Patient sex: M
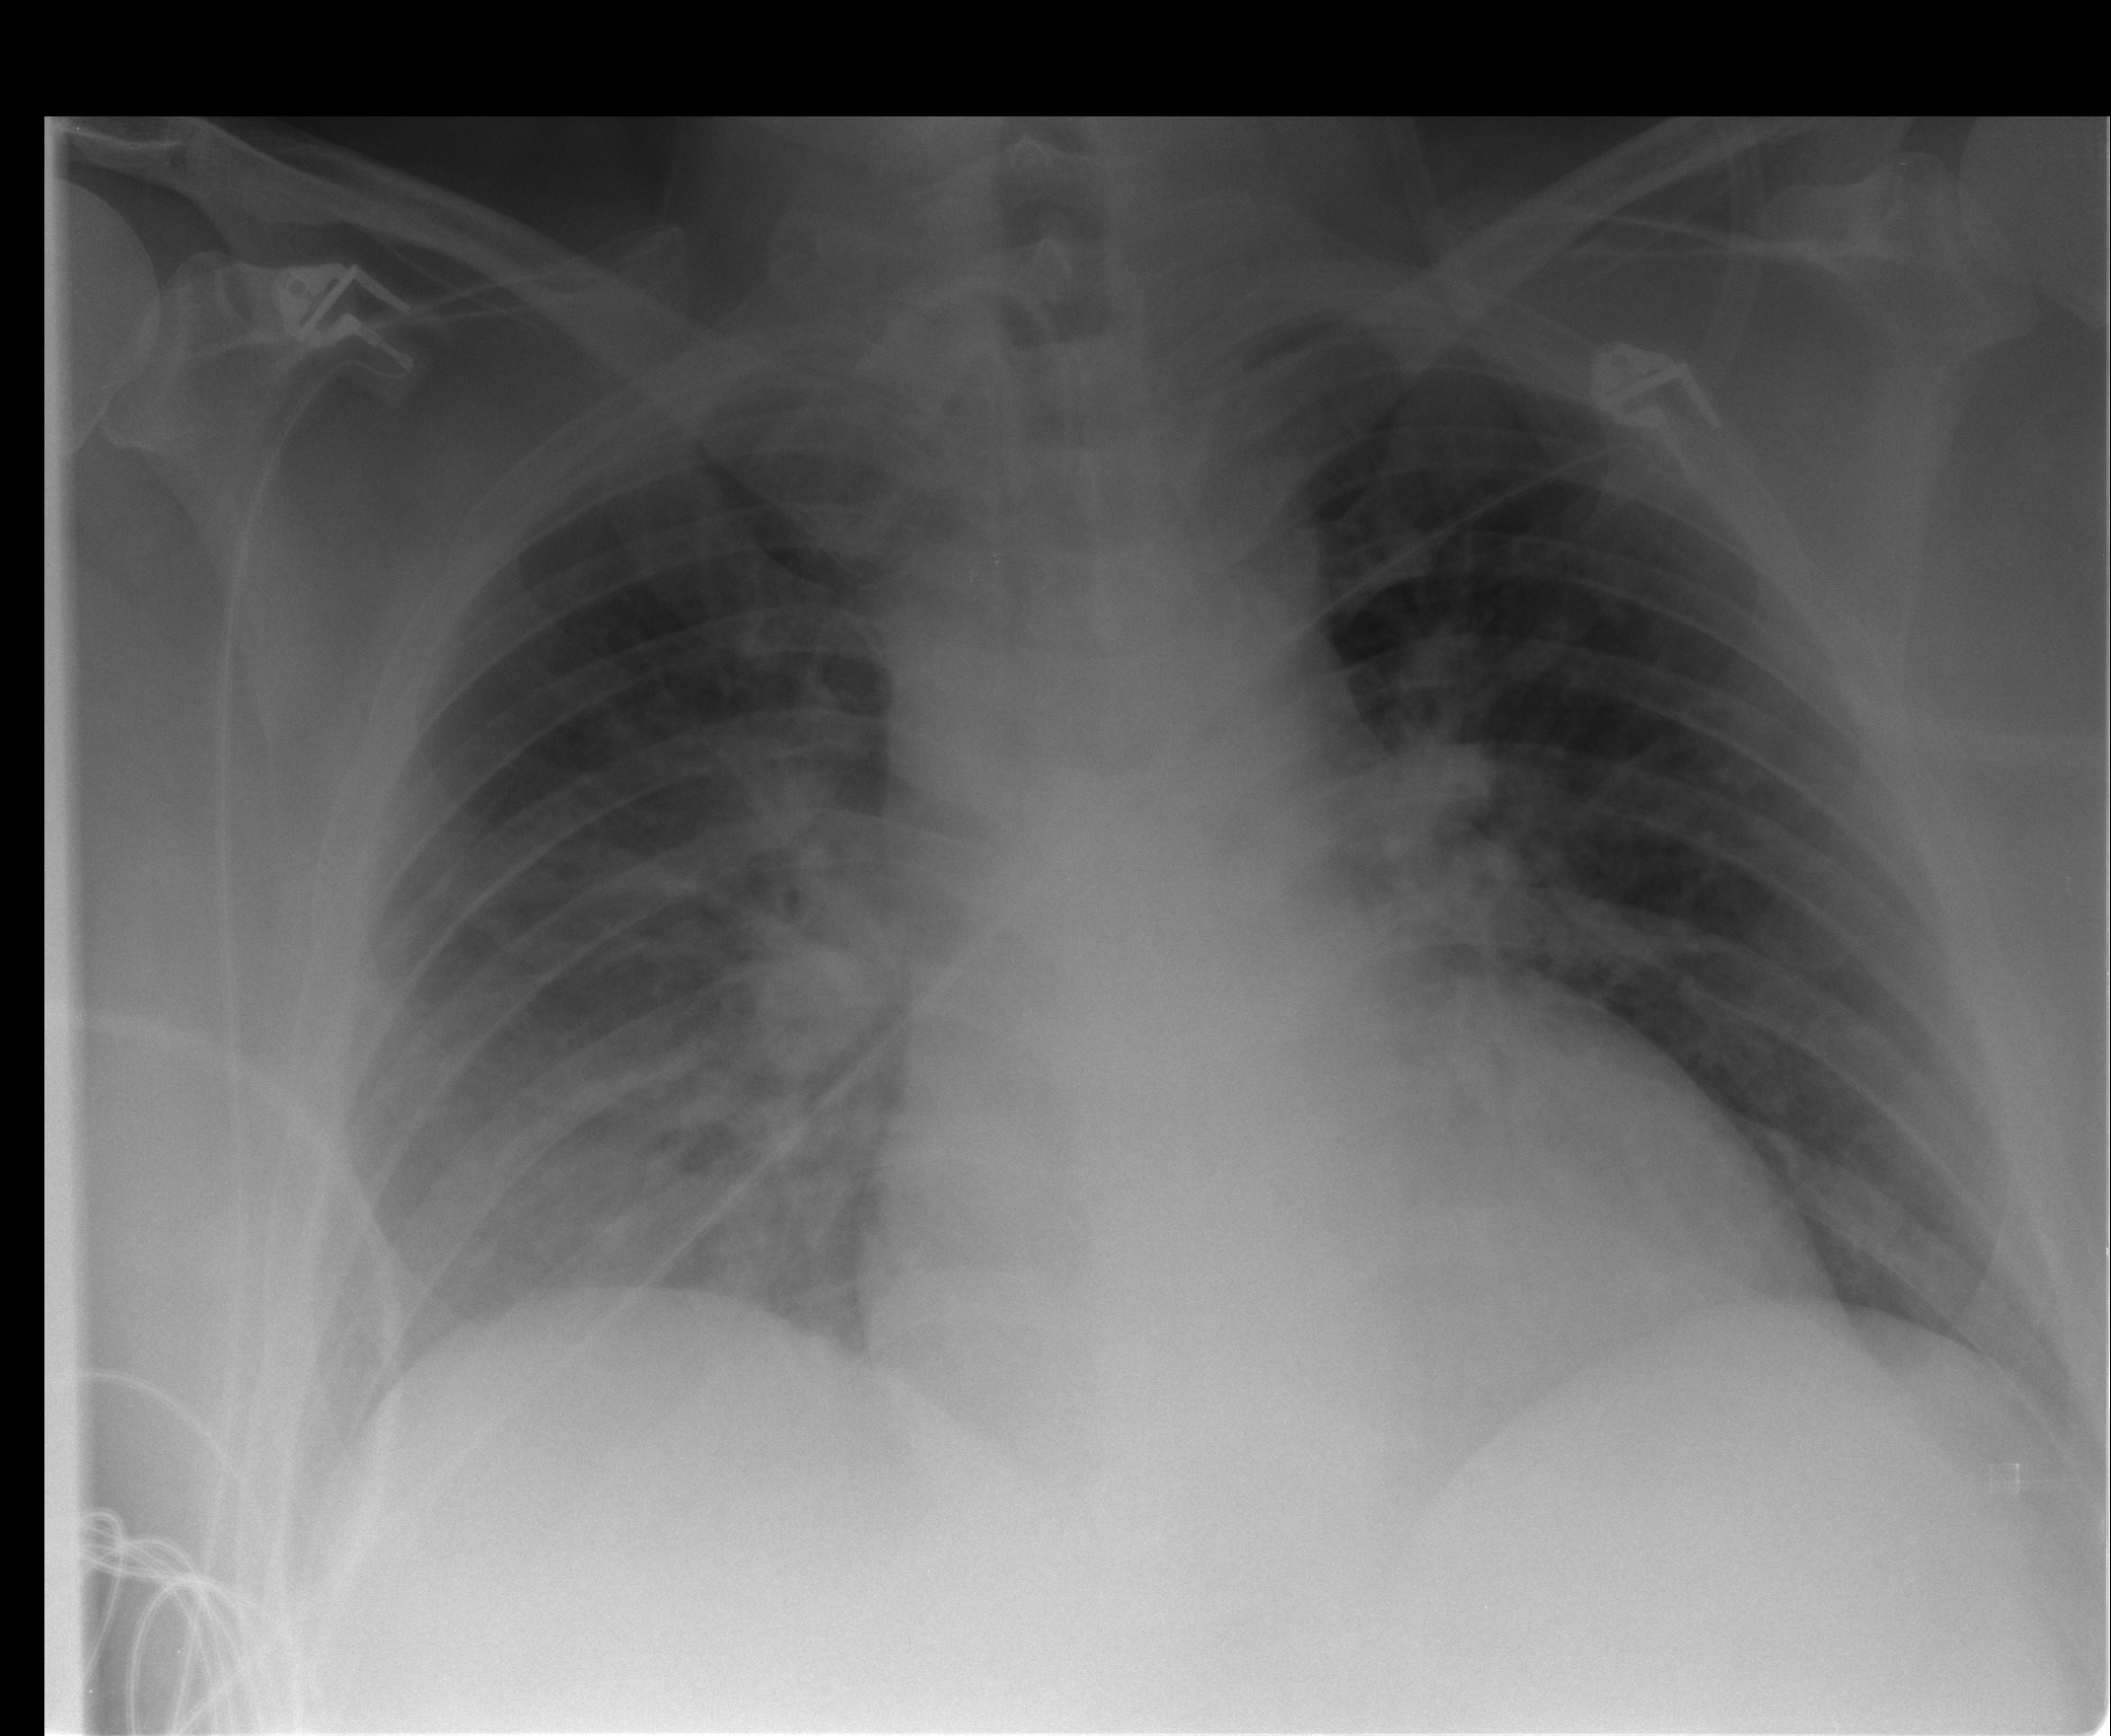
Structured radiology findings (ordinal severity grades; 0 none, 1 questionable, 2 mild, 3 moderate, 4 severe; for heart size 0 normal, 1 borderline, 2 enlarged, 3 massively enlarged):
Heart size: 2
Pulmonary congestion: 2
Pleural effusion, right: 2
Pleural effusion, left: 0
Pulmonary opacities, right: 1
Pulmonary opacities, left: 0
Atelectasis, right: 2
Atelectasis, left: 0